Question: I have C# windows form application with button to open default web browser and go to url to buy credits using paypal.
As a description for paypal product I set username of user register via my c# application.
Paypal button url: (I changed paypal email address to paypal@emailadress.com because I do not want to reveal my paypal email.)
'''
myProcess.StartInfo.FileName = "https://www.paypal.com/cgi-bin/webscr?&cmd=_xclick&business=paypal@emailaddress.com&currency_code=EUR&amount=" + this.textBox1.Text + "&item_name=" + Form1.sendusername + "";
'''

I need to crate .asp web page for paypal return url. If payment is successful I would like to change value money in mysql database where username is item_name (Form1.sendusername) for old value + new amount.
'''
Mysql database structure:
name of mysql database: sqldata
name of table: users
name of row: money
'''
i guess something like: update money set sqldata.users where username=item_name ....
Can someone provide me with example that I can edit. Please make it simple for me to understand because I am a noob :) Thanks!
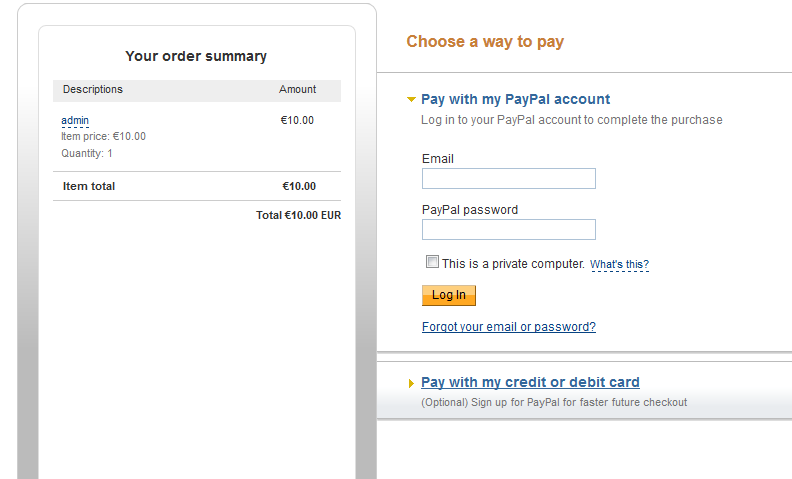
Answer: Check out the <URL>. There are good, simple, examples on the Github repository.